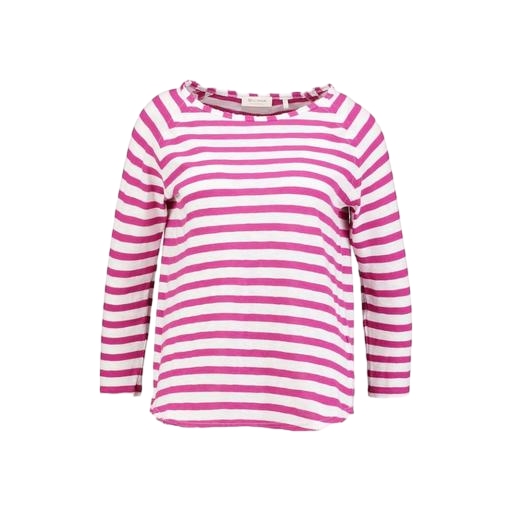
white long-sleeved striped top, red women's striped long-sleeve t-shirt, pink british boat neck tee, white background